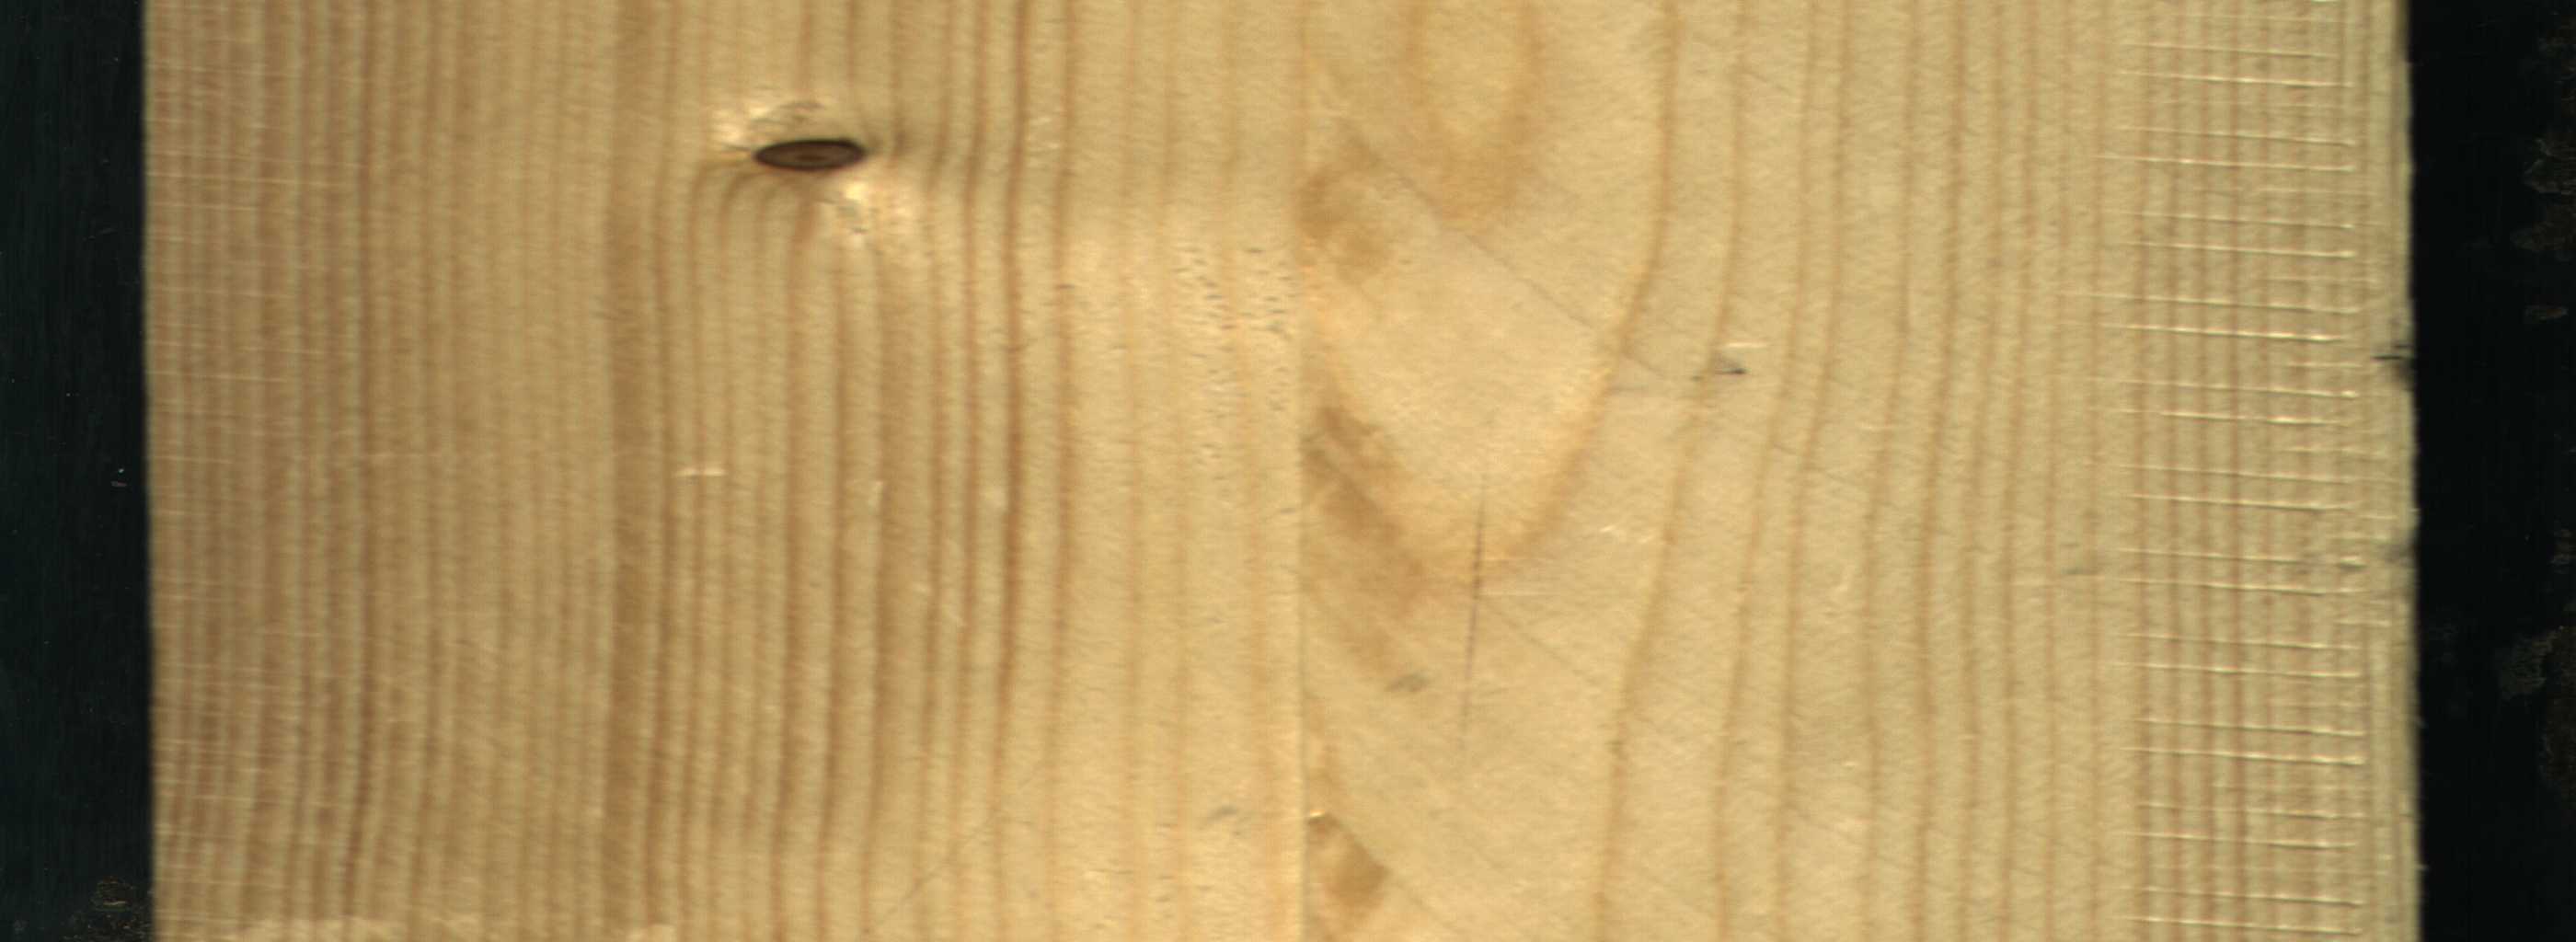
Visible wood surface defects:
Dead_Knot